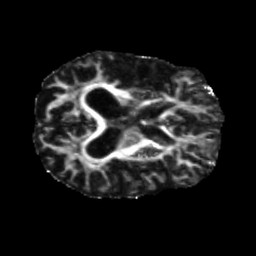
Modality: FA
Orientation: axial
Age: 71
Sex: male
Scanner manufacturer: siemens
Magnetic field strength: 3 T
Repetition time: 5.25 s
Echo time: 0.08 s